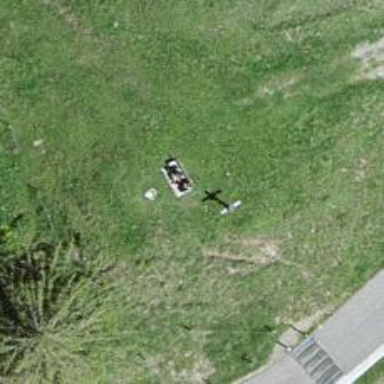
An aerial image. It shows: Bench.